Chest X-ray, PA view. Patient: 74 years old, sex M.
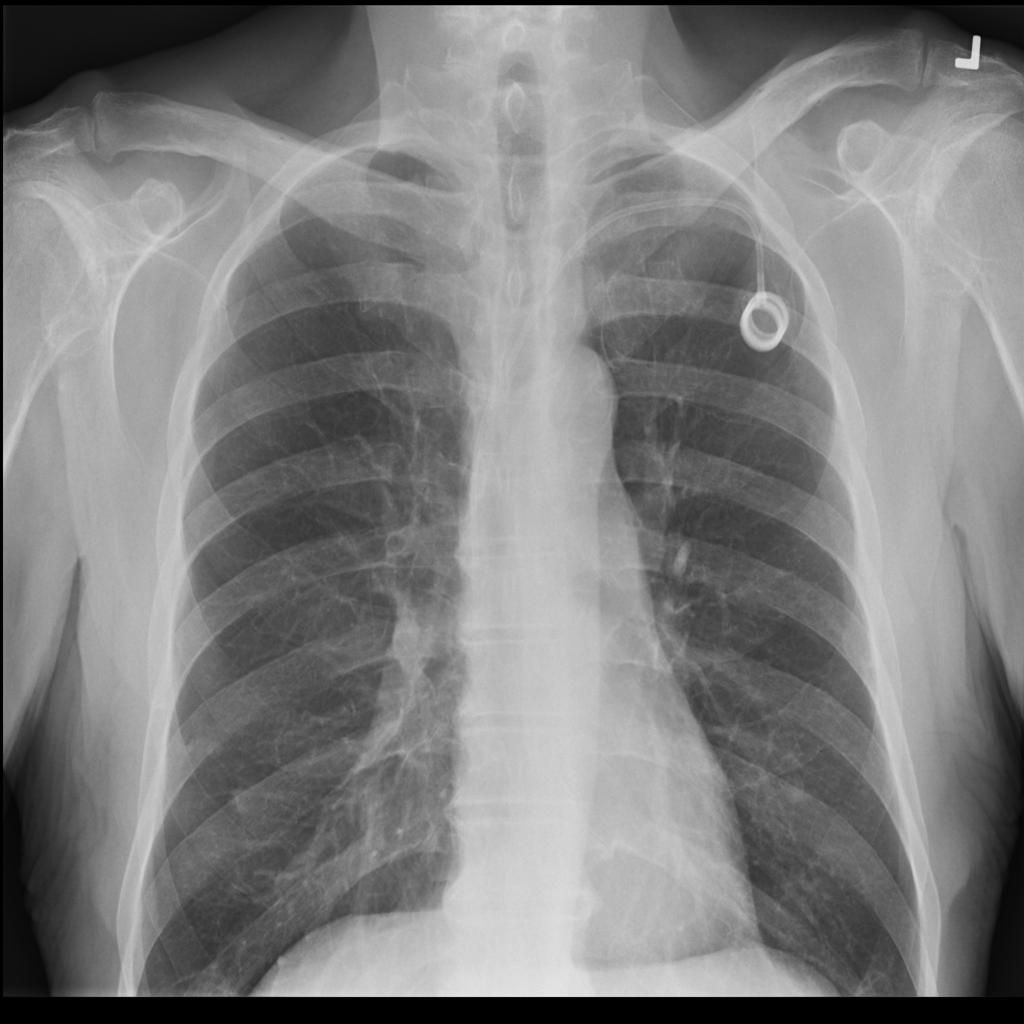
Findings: No Finding